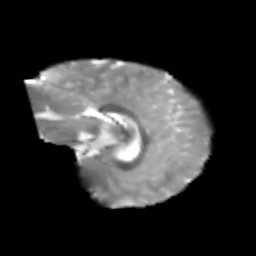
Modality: T2w
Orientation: sagittal
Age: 7
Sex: male
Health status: healthy